Question: Firstly, sorry my english. I'm brazilian and I have a problem. I have a panelGroup that is duplicating the validation message when I use the component global messages. Look:
That is my page xhtml:
'''
<?xml version='1.0' encoding='UTF-8' ?>
<!DOCTYPE html PUBLIC "-//W3C//DTD XHTML 1.0 Transitional//EN" "http://www.w3.org/TR/xhtml1/DTD/xhtml1-transitional.dtd">
<html xmlns="http://www.w3.org/1999/xhtml"
xmlns:h="http://xmlns.jcp.org/jsf/html"
xmlns:p="http://primefaces.org/ui">
<h:head>
<title>Facelet Title</title>
</h:head>
<h:body>
<h:form>
Hello from Facelets
<h:panelGroup binding="#{testeMB.panel}" >
<p:inputText id="field_id" value="#{testeMB.field}"
required="true" />
<p:commandButton id="button_id" value="Submeter"
action="#{testeMB.submit}" ajax="false" />
</h:panelGroup>
</h:form>
</h:body>
'''
That is my ManagedBean:
'''
@ManagedBean
@ViewScoped
public class TesteMB implements Serializable {
public static final long serialVersionID = 1L;
private HtmlPanelGroup panel;
private String field;
public TesteMB() {
}
public void submit() {
System.out.println("Form submited!!!");
}
// gets and sets
}
'''
In the end, it prints the same message twice. Look:

Looking at the life cycle of the JSF in any cycle less RENDER_RESPONSE, there are 4 components. Has anyone here ever experienced this?
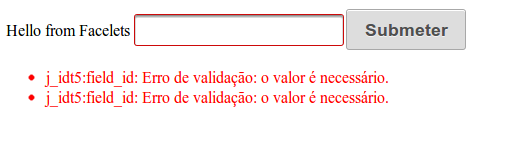
Answer: Component instances are request scoped. You should not bind them to a bean in a broader scope. Bind them to a request scoped bean and inject the view scoped bean in it, if necessary.
Generally speaking, when using a powerful view technology like Facelets, binding a JSF component to a bean property is a huge code smell. Whatever functional requirement you thought to solve by binding the component to a bean property this way is most likely just solveable without using the binding.
### See also:
- <URL>